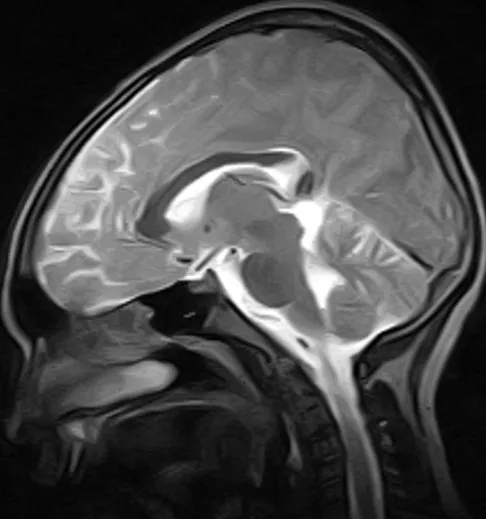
(MRI post treatment) is T1 w midsagittal sequence showing complete resolution of the lesion seen in the pretreatment midsagittal image.
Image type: radiology (mri)